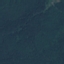
Land use / land cover class: Forest